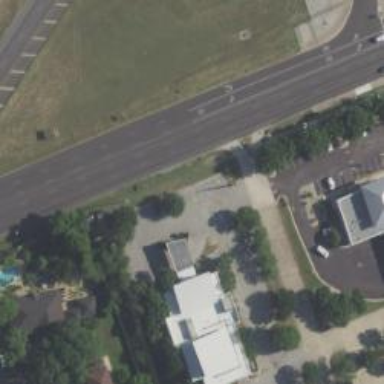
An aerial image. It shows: Primary road with asphalt surface.